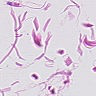
Metastatic tissue present: no